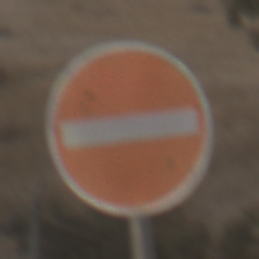
Verkehrszeichen: VerbotDerEinfahrt
Umgebung: Outdoor, RoadRail
Tageszeit: SunriseSunset
Wetter: PartlyCloudy
Licht: Natural
Jahreszeit: NotSpecified
Kontrast: LowContrast